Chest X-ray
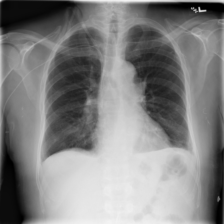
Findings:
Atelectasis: negative
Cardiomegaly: negative
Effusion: negative
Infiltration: negative
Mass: negative
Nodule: negative
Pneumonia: negative
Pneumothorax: negative
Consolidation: negative
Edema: negative
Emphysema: negative
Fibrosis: negative
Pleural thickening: negative
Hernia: negative